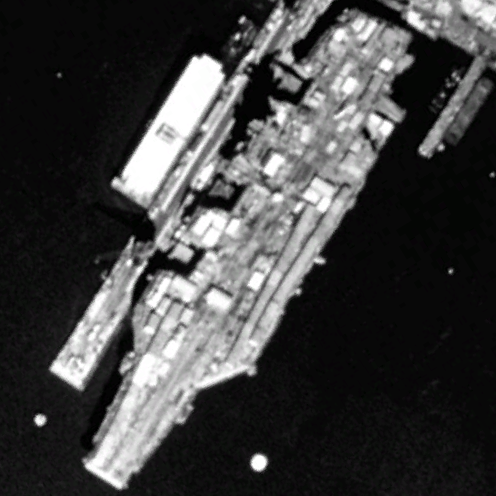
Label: aircraft_carrier